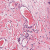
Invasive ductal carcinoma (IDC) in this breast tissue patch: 1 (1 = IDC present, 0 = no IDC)